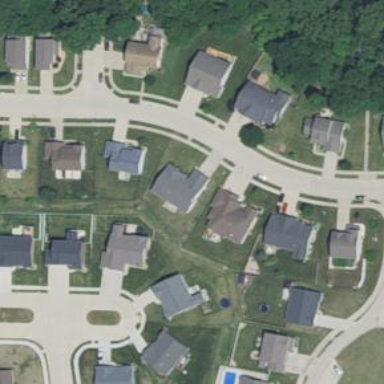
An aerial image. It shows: Residential road.